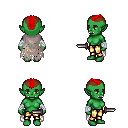
a pixel art fantasy rpg character, female body template, orc, green skin, gray tattered cape, gold greaves, red short mohawk hairstyle, white cloth bandages, dagger, four views (front, back, left, right), 2x2 character sprite sheet, small pixel art, hard edges, no anti-aliasing